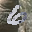
Label: 6